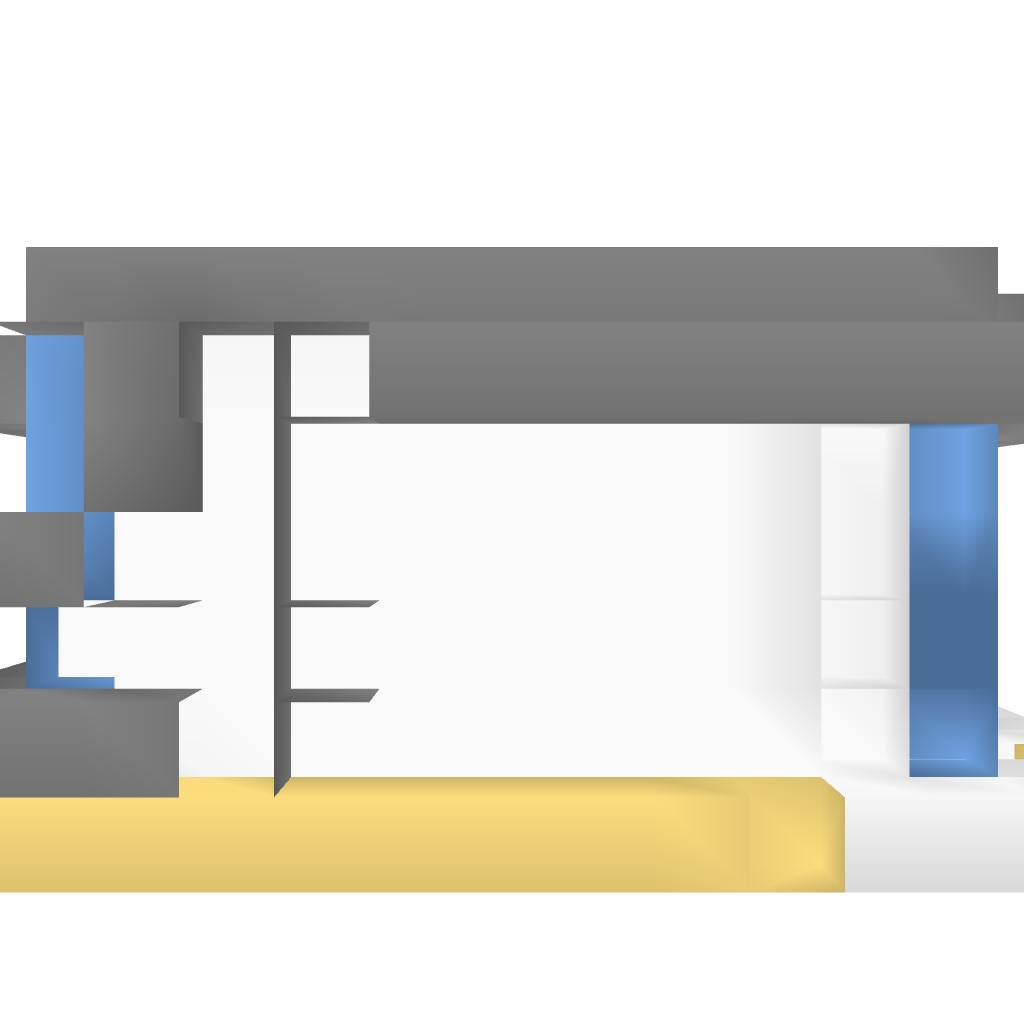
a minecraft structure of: Small Library bad low quality